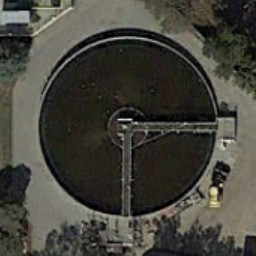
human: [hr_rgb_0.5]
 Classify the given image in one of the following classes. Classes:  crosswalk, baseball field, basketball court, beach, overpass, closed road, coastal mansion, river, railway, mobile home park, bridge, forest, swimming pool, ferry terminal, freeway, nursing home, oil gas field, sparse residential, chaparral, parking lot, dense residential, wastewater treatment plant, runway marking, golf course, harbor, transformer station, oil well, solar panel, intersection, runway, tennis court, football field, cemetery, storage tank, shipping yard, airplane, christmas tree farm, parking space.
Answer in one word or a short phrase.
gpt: wastewater treatment plant